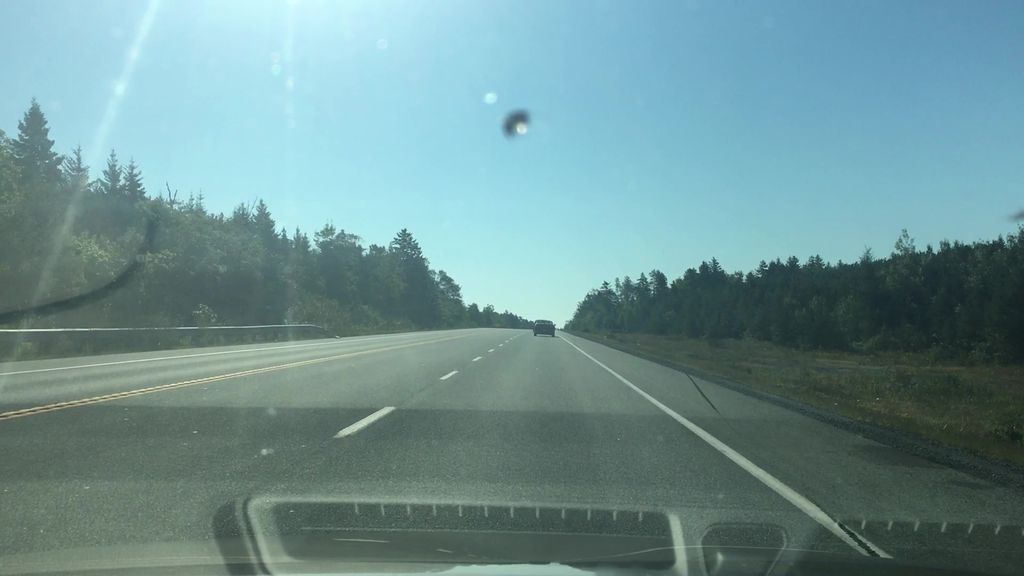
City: halifax